Question: problem 1: 'url:/home, templateUrl: 'index.html' is rendering twice.
problem 2: 'views: templateUrl: 'views/partials/main.html' is not being rendered at all
<URL>
'''
.config(function($stateProvider, $urlRouterProvider, $locationProvider) {
$urlRouterProvider.otherwise('/home');
$stateProvider
.state('home', {
url: '/home',
templateUrl: 'index.html',
views: {
'': {
templateUrl: 'views/main.html'
},
'navigation@home': {
templateUrl: 'views/_partials/navigation.html',
controller: 'NavigationCtrl'
},
'menu@home': {
templateUrl: 'views/_partials/menu.html',
controller: 'MenuCtrl'
},
'weekly@home': {
templateUrl: 'views/_partials/weekly.html',
controller: 'WeeklyCtrl'
},
'sidepanel@home': {
templateUrl: 'views/_partials/side-panel.html',
controller: 'SidePanelCtrl'
},
'shoppanel@home': {
templateUrl: 'views/_partials/shop-panel.html',
controller: 'ShopPanelCtrl'
},
'footer@home': {
templateUrl: 'views/_partials/footer.html',
controller: 'FooterCtrl'
}
}
});
$locationProvider.html5Mode(true);
});
'''

'''
<div class="container" ui-view></div>
'''
'''
<!-- z-100 fixed-->
<section ui-view="navigation" id="navigation"></section>
<!-- z-5 fixed-->
<section ui-view="weekly" id="weekly" class="panel" ></section>
<!-- z-10 relative top:100%; margin-bottom: 33%;-->
<section ui-view="content" id="content" ></section>
<!-- z-1 fixed height: 33%;-->
<section id="footer" ui-view="footer" ></section>
<!-- z-1 fixed -->
<section id="ui">
<div ui-view="sidepanel" id="side-panel" class="panel"></div>
<div ui-view="shoppanel" id="shop-panel" class="panel"></div>
</section>
'''
'''
app.route('/partials/*')
.get(index.partials);
app.route('/*')
.get( index.index);
'''
'''
var path = require('path');
/**
* Send partial, or 404 if it doesn't exist
*/
exports.partials = function(req, res) {
var stripped = req.url.split('.')[0];
var requestedView = path.join('./', stripped);
res.render(requestedView, function(err, html) {
if(err) {
console.log("Error rendering partial '" + requestedView + "'
", err);
res.status(404);
res.send(404);
} else {
res.send(html);
}
});
};
/**
* Send our single page app
*/
exports.index = function(req, res) {
res.render('index');
};
'''
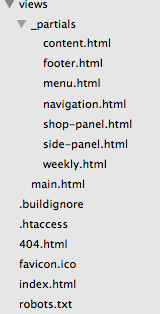
Answer: Hmm, I'm kind of confused a little by your code, but try my tweaks. I've been working on a barebones framework that stacks mongo/express/angular/node with jade as a view engine, and based on what I've seen in the lib directory of the project on github, the changes should work.
For problem #1, in your /libs/routes.js, change:
'''
app.route('/partials/*').get(index.partials);
app.route('/*').get( index.index);
'''
to
'''
app.get('/partials/*', index.partials);
app.get('/*', index.index);
'''
For problem #2, in your app/scripts/app.js, change:
'''
.config(function($stateProvider, $urlRouterProvider, $locationProvider) {
$urlRouterProvider.otherwise('/home');
$stateProvider
.state('home', {
url: '/home',
templateUrl: 'index.html',
views: {
'': {
templateUrl: 'views/partials/main.html'
}
}
});
$locationProvider.html5Mode(true);
});
'''
to
'''
.config(function($stateProvider, $urlRouterProvider, $locationProvider) {
$urlRouterProvider.otherwise('/home');
$stateProvider
.state('home', {
url: '/home',
views: {
'navigation': {
templateUrl: 'views/_partials/navigation.html',
controller: 'NavigationCtrl'
},
'menu': {
templateUrl: 'views/_partials/menu.html',
controller: 'MenuCtrl'
},
'weekly': {
templateUrl: 'views/_partials/weekly.html',
controller: 'WeeklyCtrl'
},
'sidepanel': {
templateUrl: 'views/_partials/side-panel.html',
controller: 'SidePanelCtrl'
},
'shoppanel': {
templateUrl: 'views/_partials/shop-panel.html',
controller: 'ShopPanelCtrl'
},
'footer': {
templateUrl: 'views/_partials/footer.html',
controller: 'FooterCtrl'
}
}
});
$locationProvider.html5Mode(true);
});
'''
You will already be requesting index.html (via h t t p : / / <your host>/#/home, index.html is loaded by the web server by default more than likely), so there's no reason to request it again in your app.js file. Also, you have define the /partials/* route in your routes.js file, so that's why /views/partials was changed to /partials. Kind of pointless IMO, your /views/partials/main.html should load just fine because the framework has express static routes setup for /tmp and /app directory.
Try to visit your partials and make sure they are serving up. if you can't type h t t p : / / <your host>/<partial directory>/main.html and get the contents of the file back, ui-router won't be able to pull the contents as well. Make sure to check your DevTools for GET errors.
I apologies a head of time for any typos.